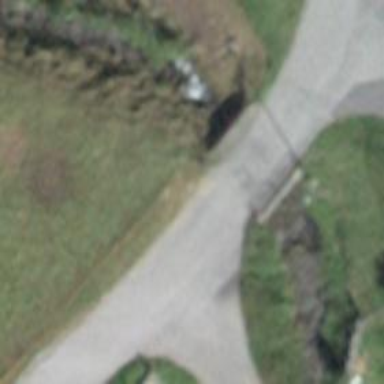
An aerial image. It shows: Service road on bridge with asphalt surface. The bridge has grade 1 tracktype.